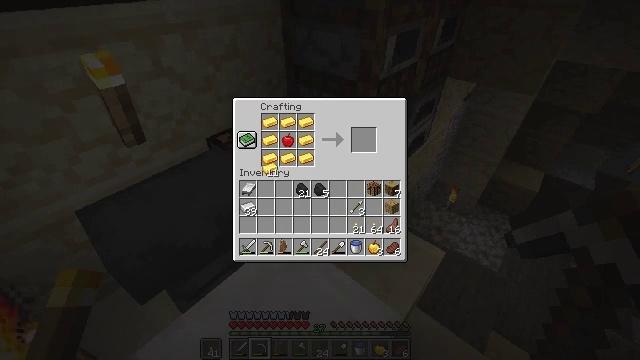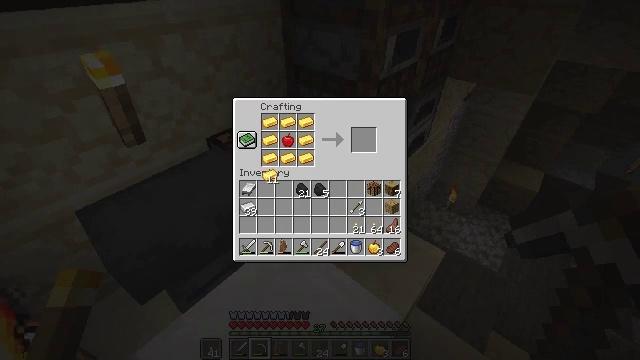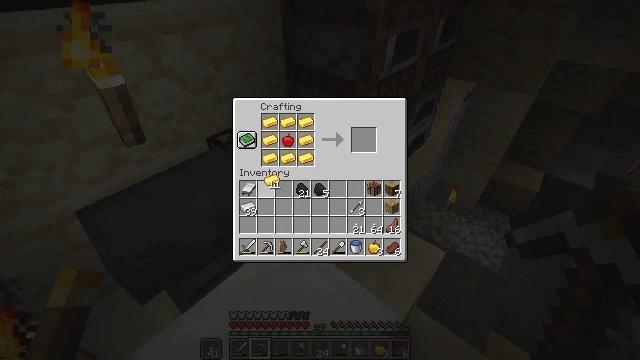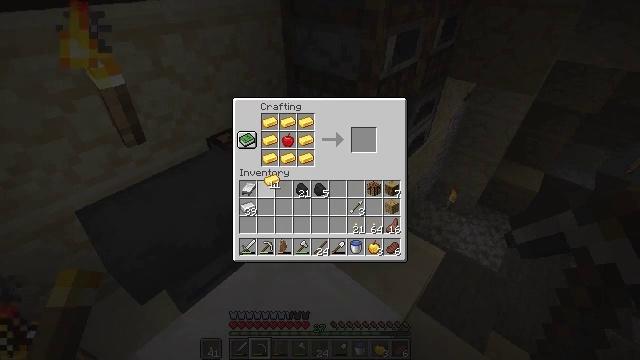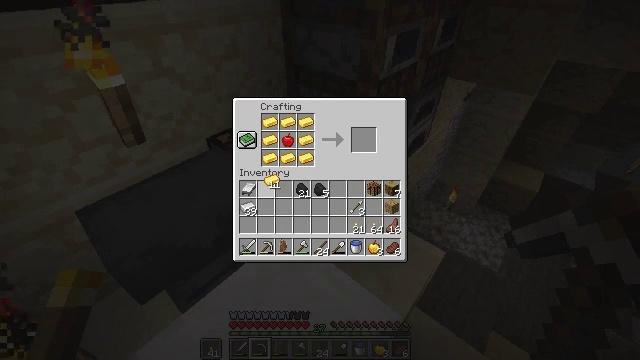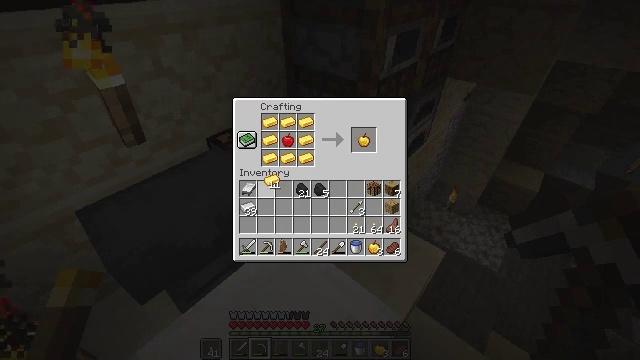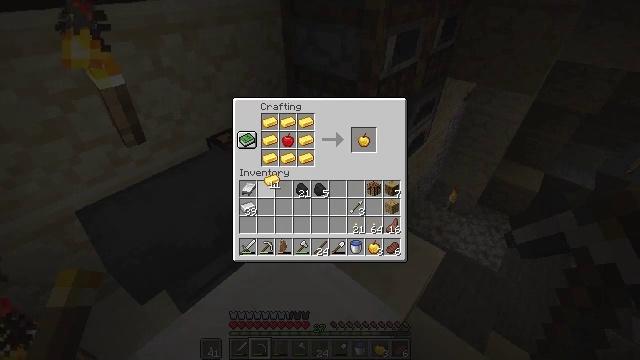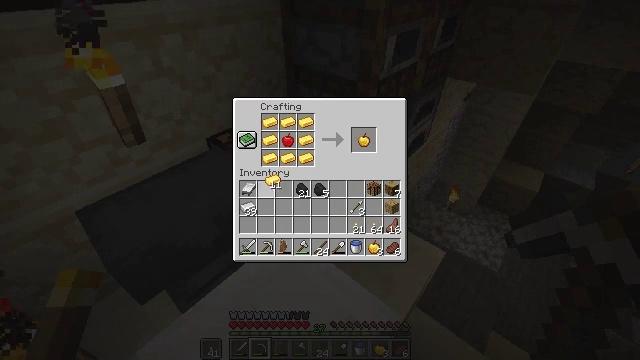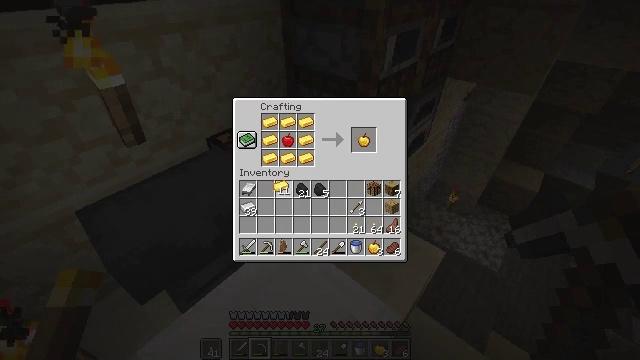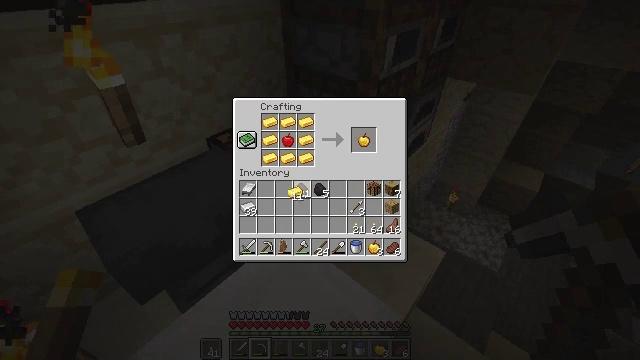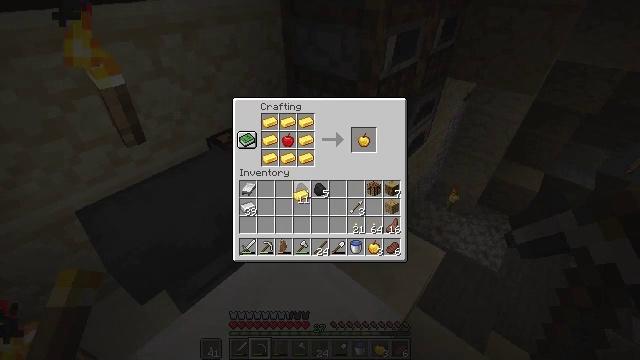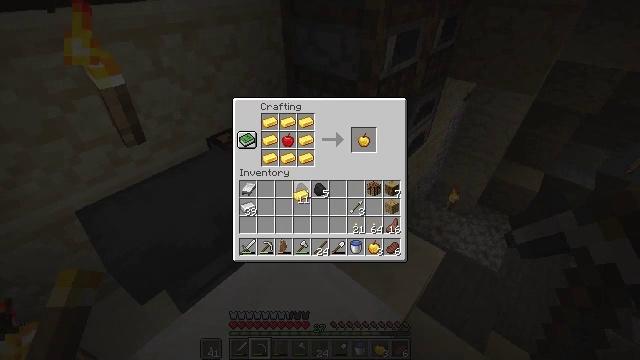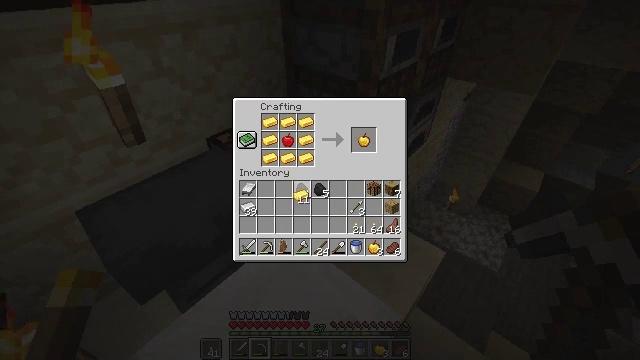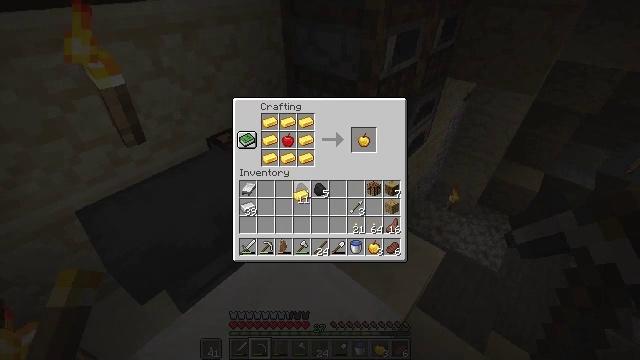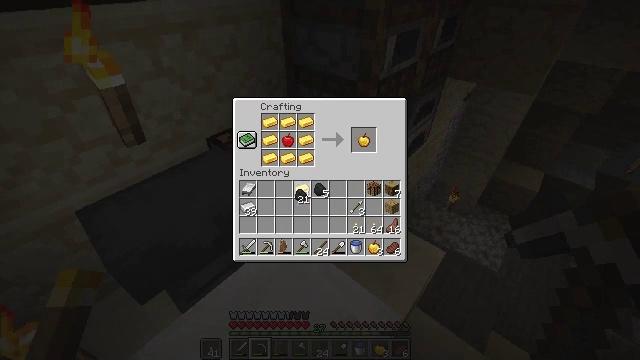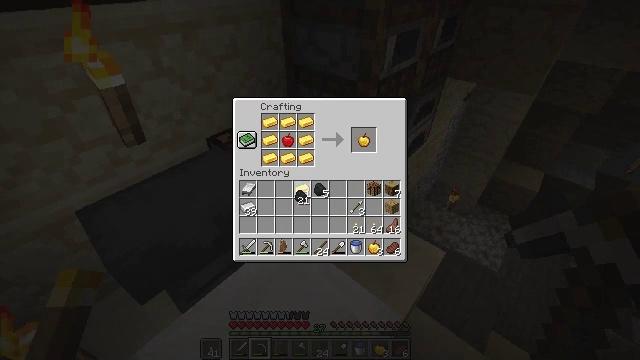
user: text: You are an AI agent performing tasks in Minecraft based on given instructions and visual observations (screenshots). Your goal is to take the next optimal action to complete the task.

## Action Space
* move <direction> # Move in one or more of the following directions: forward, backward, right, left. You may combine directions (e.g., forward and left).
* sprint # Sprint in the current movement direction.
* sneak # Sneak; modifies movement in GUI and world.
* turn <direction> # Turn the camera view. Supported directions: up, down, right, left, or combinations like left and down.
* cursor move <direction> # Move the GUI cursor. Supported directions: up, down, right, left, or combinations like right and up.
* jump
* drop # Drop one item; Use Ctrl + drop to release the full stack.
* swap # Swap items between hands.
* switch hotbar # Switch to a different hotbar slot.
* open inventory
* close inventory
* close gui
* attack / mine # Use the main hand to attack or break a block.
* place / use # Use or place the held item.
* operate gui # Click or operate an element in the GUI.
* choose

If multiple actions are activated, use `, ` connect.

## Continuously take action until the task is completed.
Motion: motion action
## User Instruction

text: Open the crafting table to craft a golden apple.
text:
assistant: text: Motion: cursor move down
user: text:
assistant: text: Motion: no_op
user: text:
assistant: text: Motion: no_op
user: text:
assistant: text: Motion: no_op
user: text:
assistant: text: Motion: no_op
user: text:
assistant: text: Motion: no_op
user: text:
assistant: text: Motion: no_op
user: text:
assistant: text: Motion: cursor move right
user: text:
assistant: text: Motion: cursor move right
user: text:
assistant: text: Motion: no_op
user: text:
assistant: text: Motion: no_op
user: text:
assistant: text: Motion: operate gui
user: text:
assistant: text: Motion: operate gui
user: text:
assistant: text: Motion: no_op
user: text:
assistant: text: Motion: no_op
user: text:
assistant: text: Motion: cursor move right
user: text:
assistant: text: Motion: sneak, cursor move right and up
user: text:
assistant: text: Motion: sneak, cursor move right and up
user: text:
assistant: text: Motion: sneak, cursor move right and up
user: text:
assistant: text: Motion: sneak, cursor move right and up
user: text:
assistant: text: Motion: sneak
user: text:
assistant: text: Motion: sneak
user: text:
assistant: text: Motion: sneak
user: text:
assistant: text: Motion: sneak
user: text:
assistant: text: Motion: sneak
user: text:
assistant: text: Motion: sneak, cursor move left
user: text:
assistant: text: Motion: sneak
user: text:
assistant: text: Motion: sneak
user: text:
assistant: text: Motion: sneak
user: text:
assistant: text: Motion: sneak